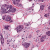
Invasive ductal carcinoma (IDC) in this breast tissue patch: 1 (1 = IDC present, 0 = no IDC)